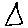
Label: triangle